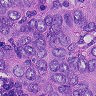
Metastatic tissue present: yes